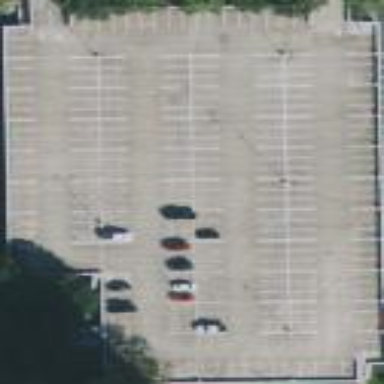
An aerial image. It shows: Multi-storey parking building.